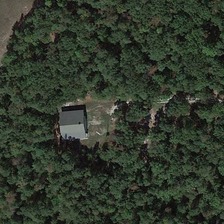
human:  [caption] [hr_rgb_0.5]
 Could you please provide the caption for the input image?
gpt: there is a dense forest on the picture .

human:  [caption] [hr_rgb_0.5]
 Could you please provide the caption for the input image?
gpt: many green trees are around a building .

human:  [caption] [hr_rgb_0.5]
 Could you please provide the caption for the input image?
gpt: many green trees are around a building .

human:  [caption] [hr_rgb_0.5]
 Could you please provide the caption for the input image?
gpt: the thick woods sheltered a house among the trees .

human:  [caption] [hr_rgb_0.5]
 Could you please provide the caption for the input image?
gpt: there is a dense forest on the picture .